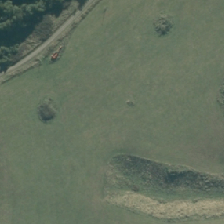
Land cover: low_producing_grassland